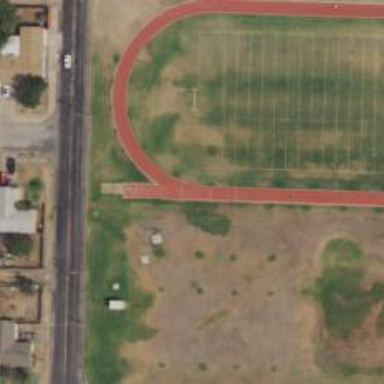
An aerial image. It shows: Track in leisure land.